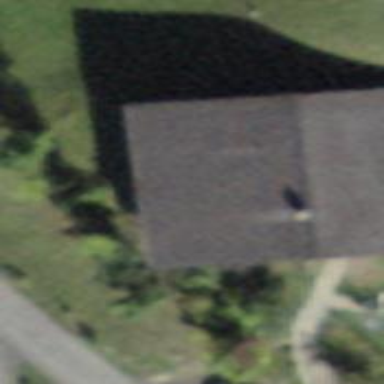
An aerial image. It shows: Simple and straightforward house.